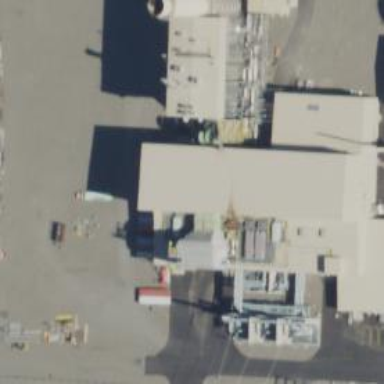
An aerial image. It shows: Gas turbine generator is in use.